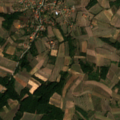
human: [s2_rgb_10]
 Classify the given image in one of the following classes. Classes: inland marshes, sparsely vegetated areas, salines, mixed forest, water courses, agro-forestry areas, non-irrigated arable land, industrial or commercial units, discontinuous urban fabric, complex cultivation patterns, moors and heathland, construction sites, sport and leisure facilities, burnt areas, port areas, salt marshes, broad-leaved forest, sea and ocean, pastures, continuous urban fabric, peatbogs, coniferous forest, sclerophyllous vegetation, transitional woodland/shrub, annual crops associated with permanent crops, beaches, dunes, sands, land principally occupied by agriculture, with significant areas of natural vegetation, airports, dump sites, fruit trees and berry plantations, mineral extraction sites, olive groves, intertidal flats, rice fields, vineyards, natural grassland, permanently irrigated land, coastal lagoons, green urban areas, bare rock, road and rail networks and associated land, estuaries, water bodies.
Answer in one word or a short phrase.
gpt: discontinuous urban fabric, complex cultivation patterns, land principally occupied by agriculture, with significant areas of natural vegetation, broad-leaved forest